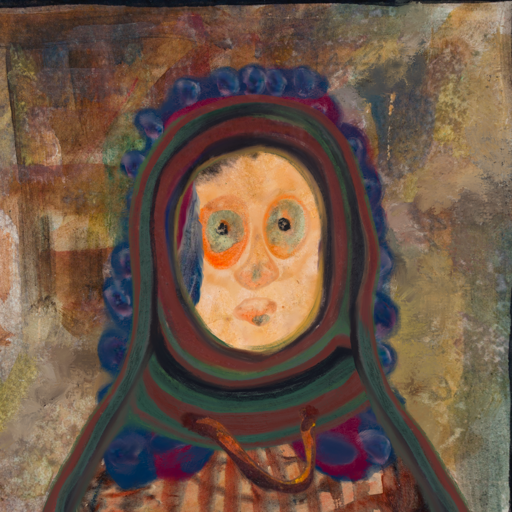
Background: Mosgoul, Head And Neck Front: Childish, Face Front: Childish, Bust: Orphan, Hair Front: Hill_Girl, Head Accessory: After_Raid_Scarf, Second Necklace: Comrade, Necklace: Blank, Baby: Blank